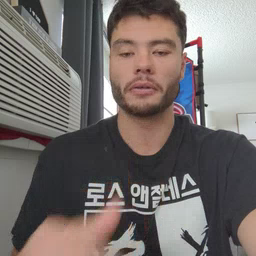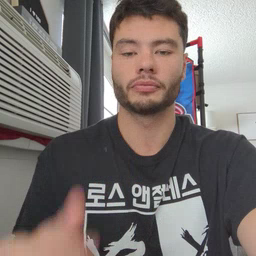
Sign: wait